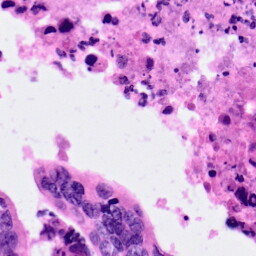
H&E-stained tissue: Pancreatic